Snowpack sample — Snodgrass Mountain, Crested Butte, Colorado (2/4/25, 12:06 PM MST)
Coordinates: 38.923, -106.968
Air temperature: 35 °F
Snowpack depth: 80 cm
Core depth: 60 cm
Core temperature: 32 °F
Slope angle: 14°, slope face: 78°
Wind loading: low
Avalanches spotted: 0
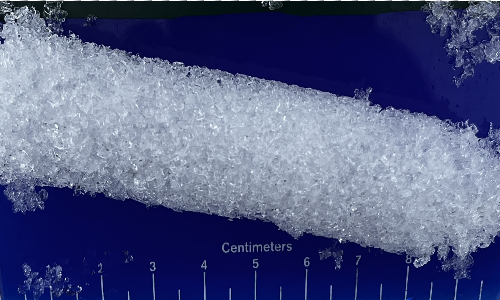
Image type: core
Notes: No avalanches nearby, unusually warm weather for the last month reported by residents, Collected 25 yards from treeline